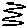
Label: zigzag